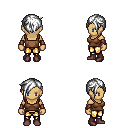
a pixel art fantasy rpg character, female body template, human, tanned skin, brown pirate shirt, gold greaves, white pixie cut hairstyle, cloth bracers, maroon shoes, four views (front, back, left, right), 2x2 character sprite sheet, small pixel art, hard edges, no anti-aliasing